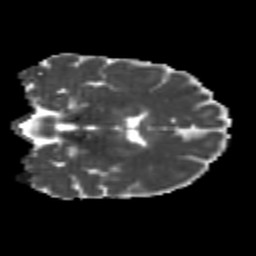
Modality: MD
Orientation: coronal
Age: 23
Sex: female
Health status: healthy
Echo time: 0.074 s